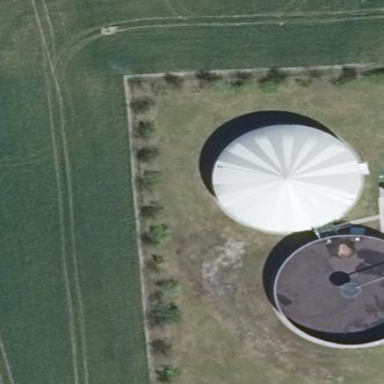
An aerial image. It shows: Covered silo building.